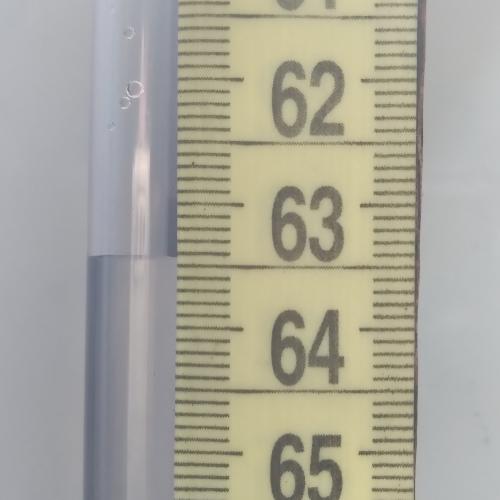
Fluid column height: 63.4 cm